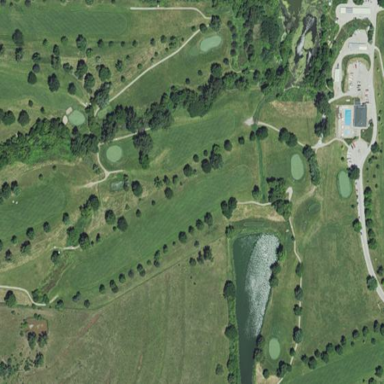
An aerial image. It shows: Golf course.